Field crop: maize
Growth stage: 2
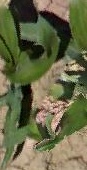
Species: maize